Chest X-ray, AP view. Patient: 42 years old, sex F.
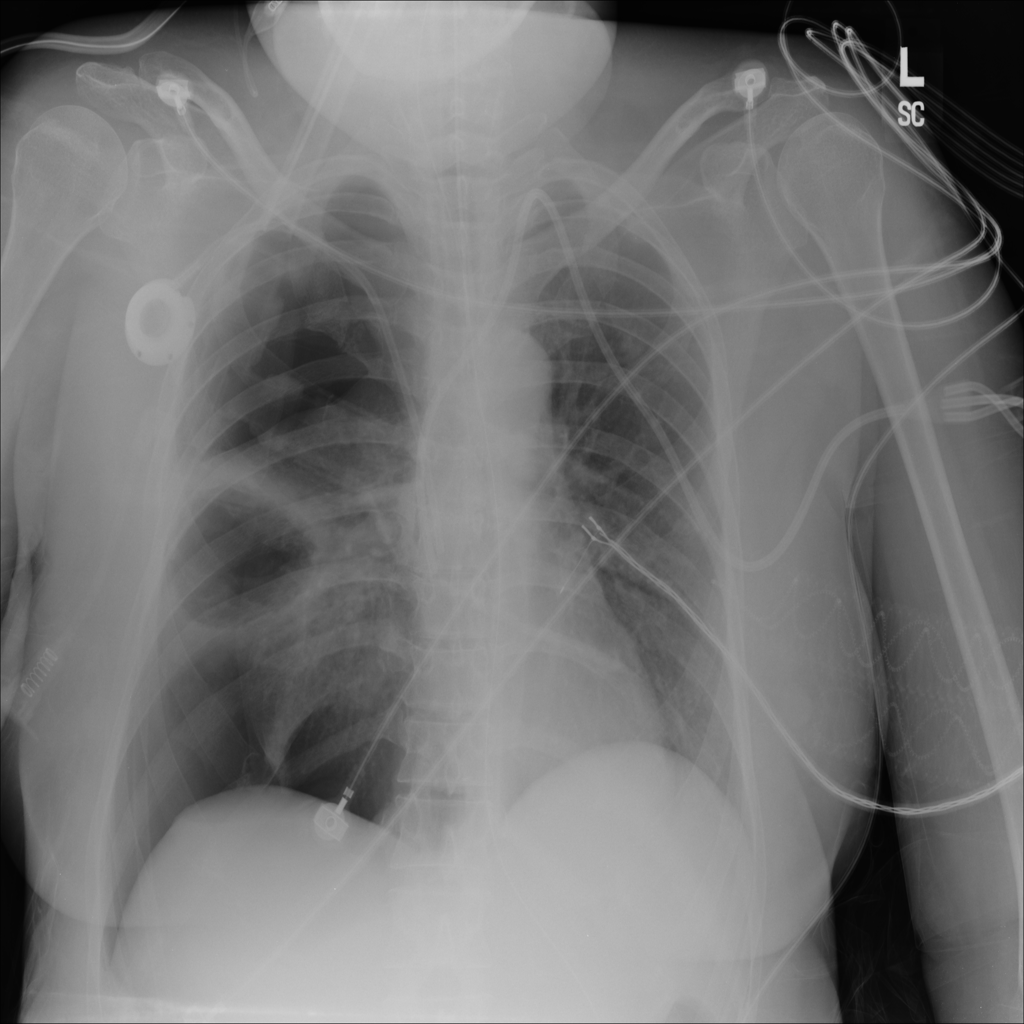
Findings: No Finding